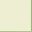
Piece: xx